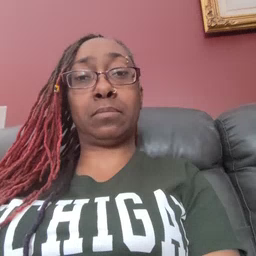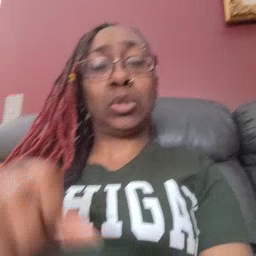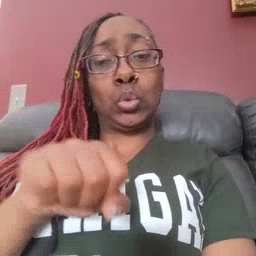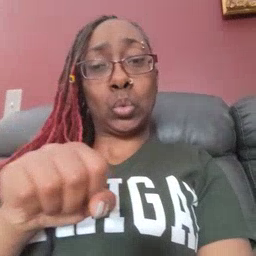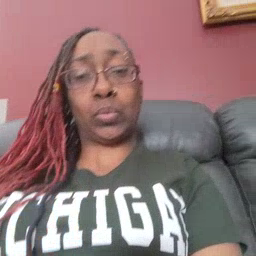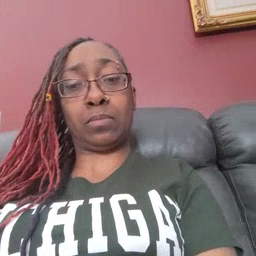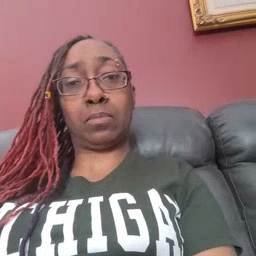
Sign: shoe